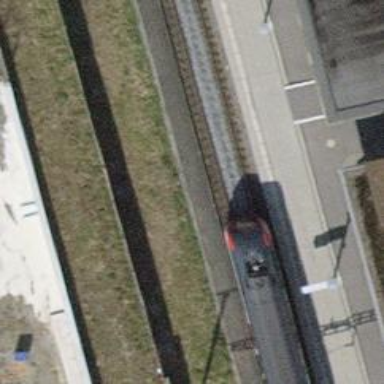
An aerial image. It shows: Public transport stop position along the railway.